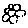
Label: flower